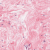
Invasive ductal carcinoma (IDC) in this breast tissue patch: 0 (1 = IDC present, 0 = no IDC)